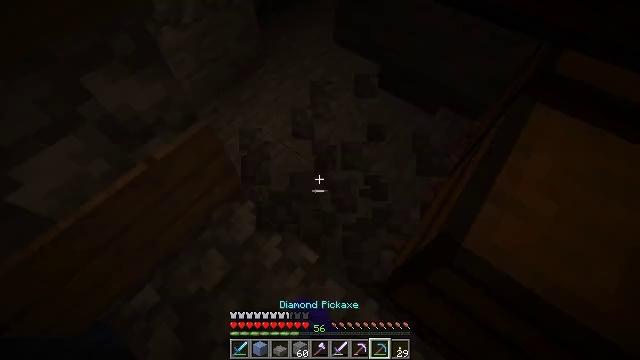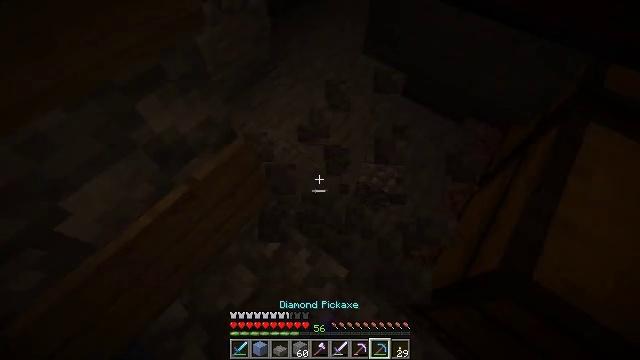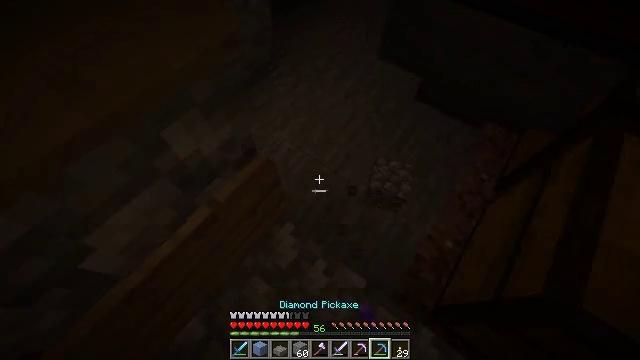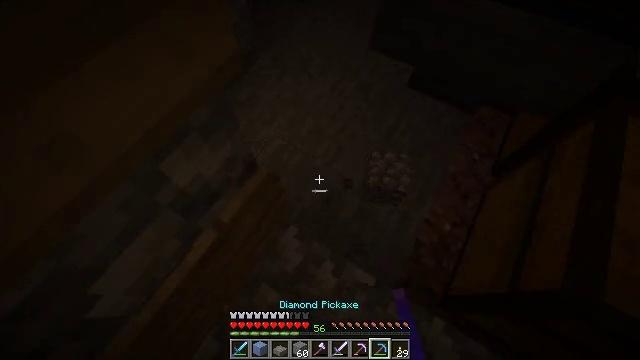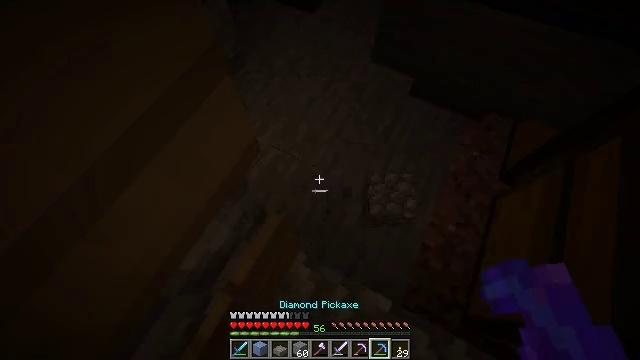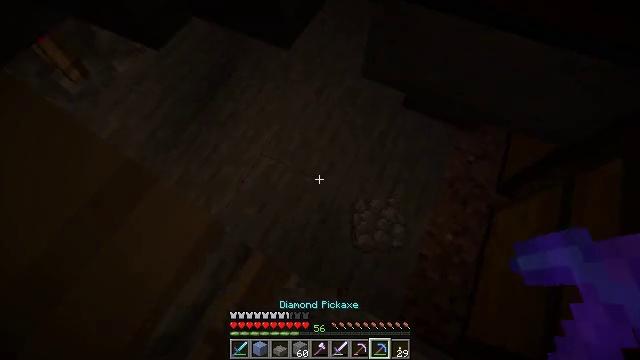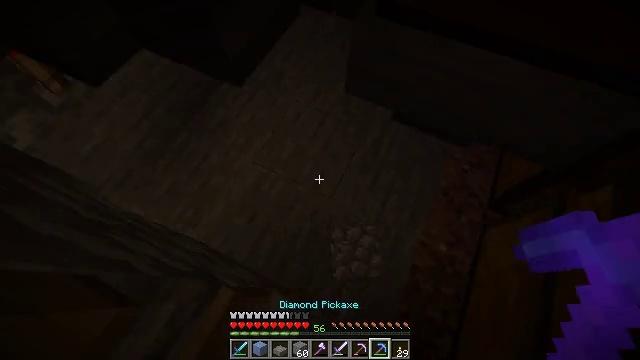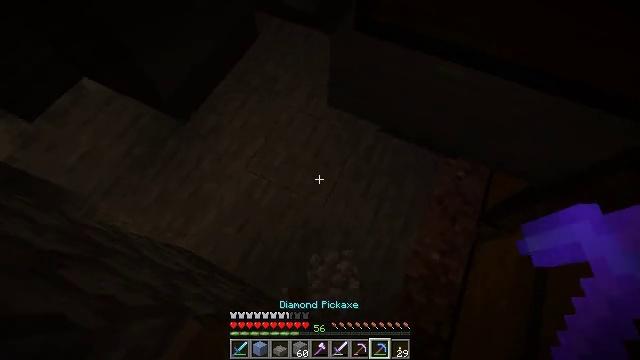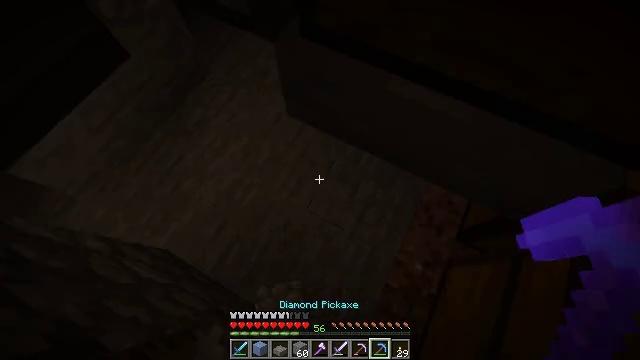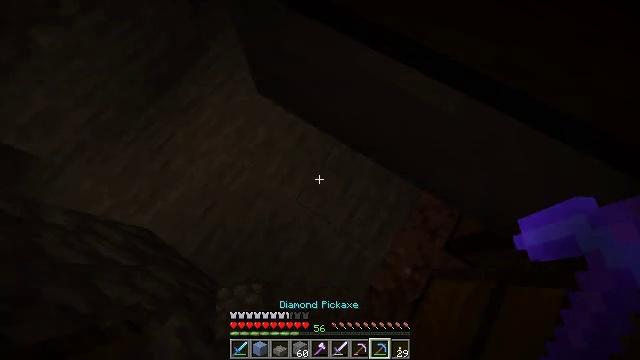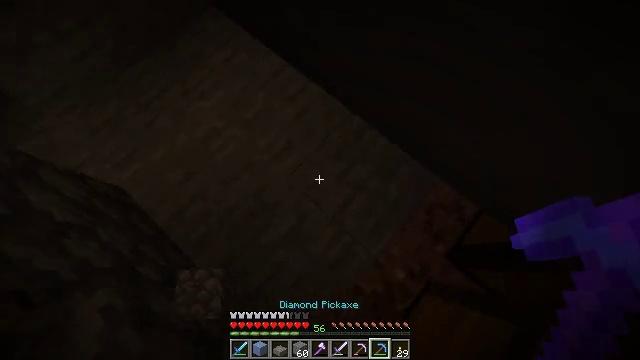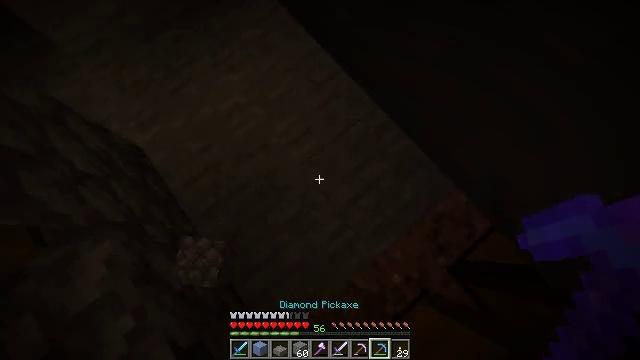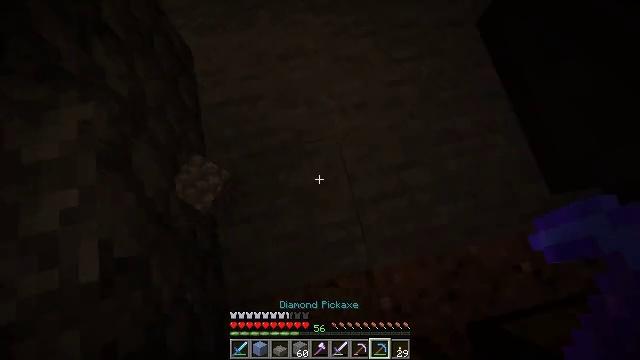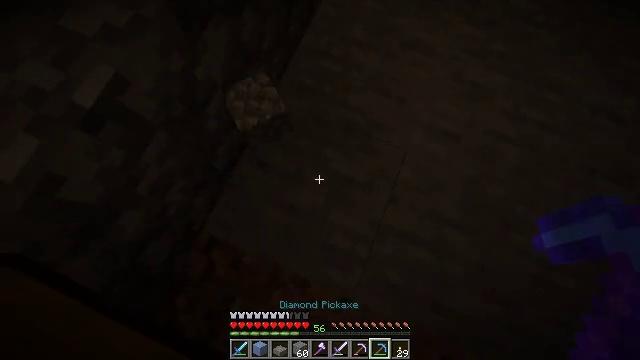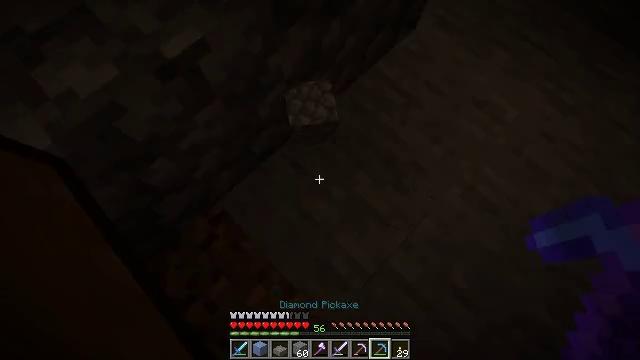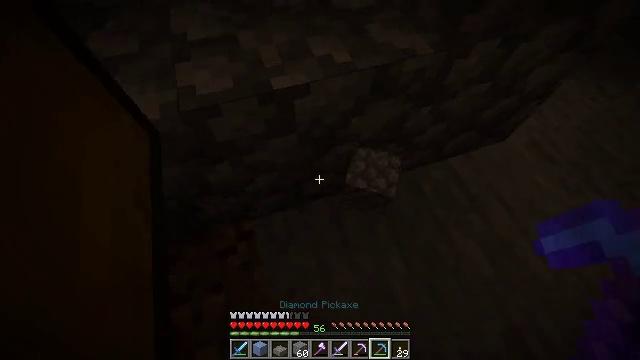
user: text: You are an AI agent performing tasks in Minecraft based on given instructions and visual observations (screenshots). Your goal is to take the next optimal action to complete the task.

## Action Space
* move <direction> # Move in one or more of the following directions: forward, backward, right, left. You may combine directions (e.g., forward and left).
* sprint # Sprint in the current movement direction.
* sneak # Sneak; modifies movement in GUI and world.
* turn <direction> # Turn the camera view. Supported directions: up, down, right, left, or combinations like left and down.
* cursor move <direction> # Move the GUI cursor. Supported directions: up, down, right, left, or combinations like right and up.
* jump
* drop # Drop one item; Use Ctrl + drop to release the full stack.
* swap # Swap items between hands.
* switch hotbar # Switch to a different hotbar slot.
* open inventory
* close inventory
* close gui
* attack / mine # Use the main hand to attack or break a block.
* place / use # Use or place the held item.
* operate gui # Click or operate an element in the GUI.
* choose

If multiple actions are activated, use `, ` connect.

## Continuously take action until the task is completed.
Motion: motion action
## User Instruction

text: Remove the oak wall sign from the wall.
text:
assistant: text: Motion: move forward and move left
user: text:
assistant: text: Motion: move forward and move left, turn right and down
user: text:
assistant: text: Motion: move forward, turn right and down
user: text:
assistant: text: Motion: move forward, turn right and down
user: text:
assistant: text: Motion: move forward and move right, turn right
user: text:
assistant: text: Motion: move forward and move right
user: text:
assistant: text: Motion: move forward and move right
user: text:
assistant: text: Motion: move right, turn left and down
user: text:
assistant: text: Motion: turn left and down
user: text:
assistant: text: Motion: turn left and down
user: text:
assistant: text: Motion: turn left and down
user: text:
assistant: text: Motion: turn left and down
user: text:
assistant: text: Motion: turn left
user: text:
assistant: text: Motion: turn left and up
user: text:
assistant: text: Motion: turn left and up
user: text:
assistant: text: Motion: turn left and up
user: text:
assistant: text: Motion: no_op
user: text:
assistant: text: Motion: turn right
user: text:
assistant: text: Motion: turn right
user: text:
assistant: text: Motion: turn left
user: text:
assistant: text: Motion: turn left and up
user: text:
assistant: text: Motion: turn left and up
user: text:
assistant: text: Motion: move forward, turn left and up
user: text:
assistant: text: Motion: move forward, turn left and up
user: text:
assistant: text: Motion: move forward, turn left
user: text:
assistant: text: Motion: move forward, turn left and up
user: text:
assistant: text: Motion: turn left
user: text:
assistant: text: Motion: open inventory
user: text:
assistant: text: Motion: open inventory
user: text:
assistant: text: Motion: no_op